Interaction volume radius: 5 \u00c5
Interaction volume height: 30 \u00c5
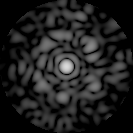
Disorder parameter: 0.7297